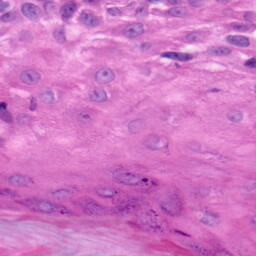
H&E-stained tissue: Skin